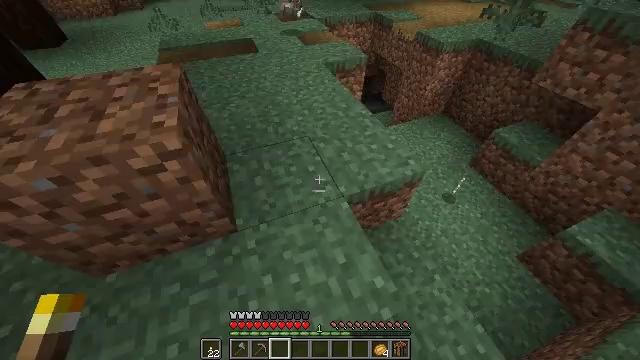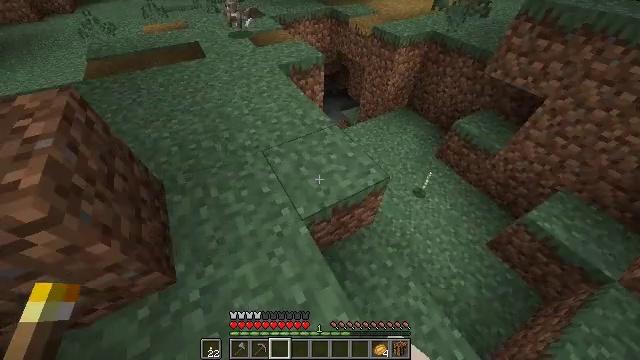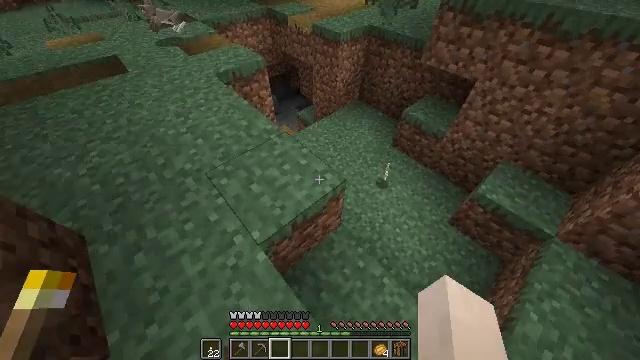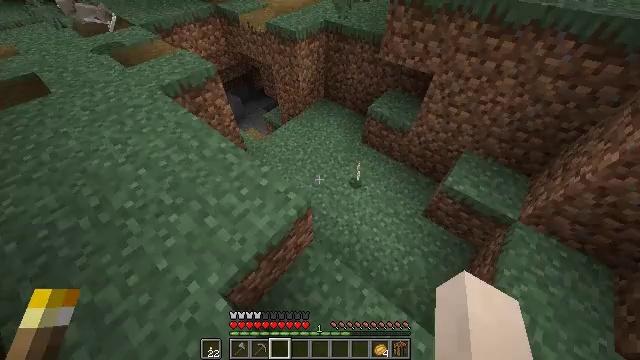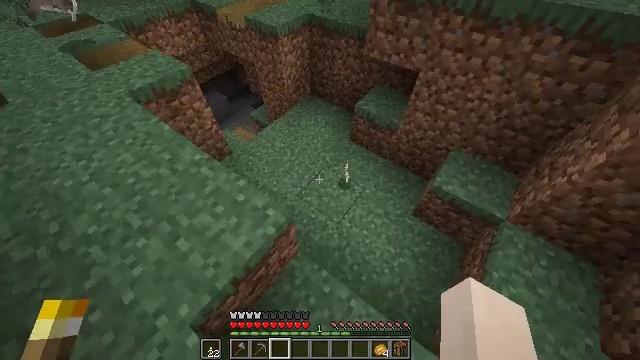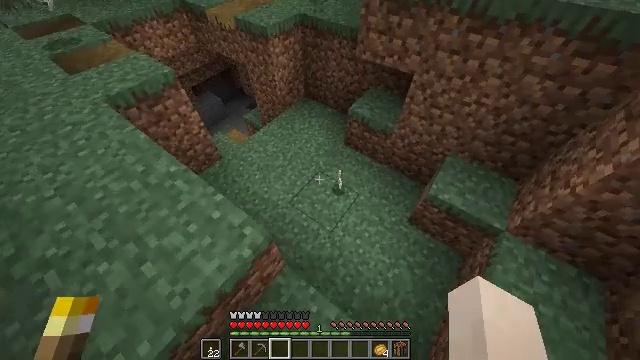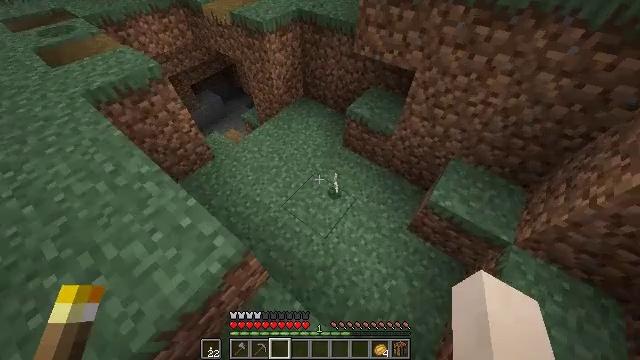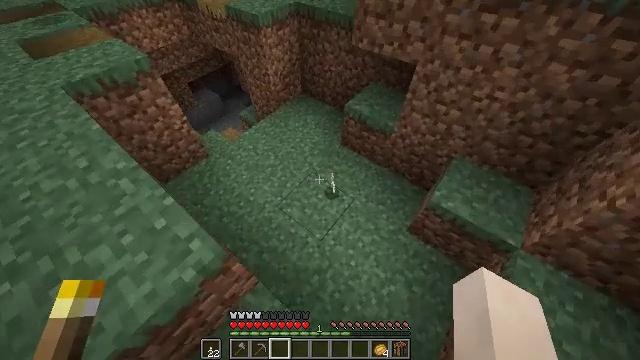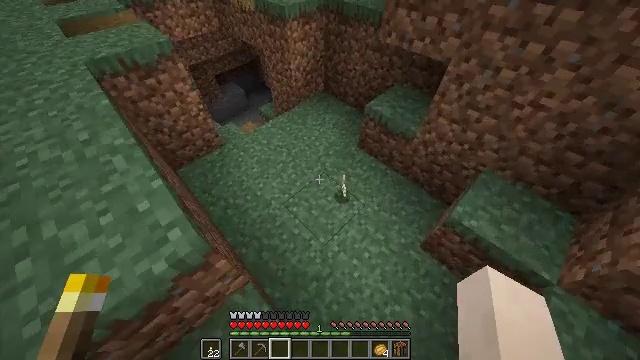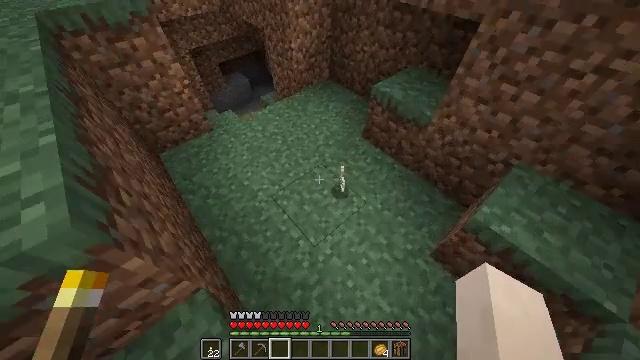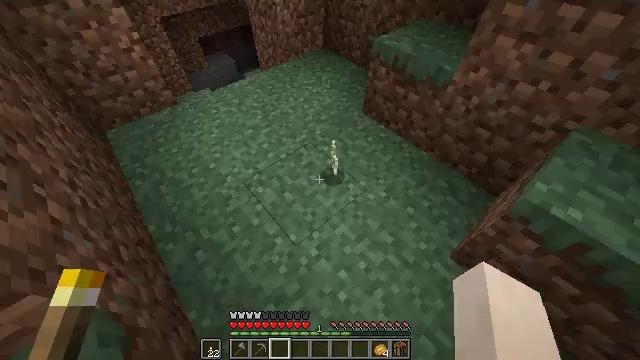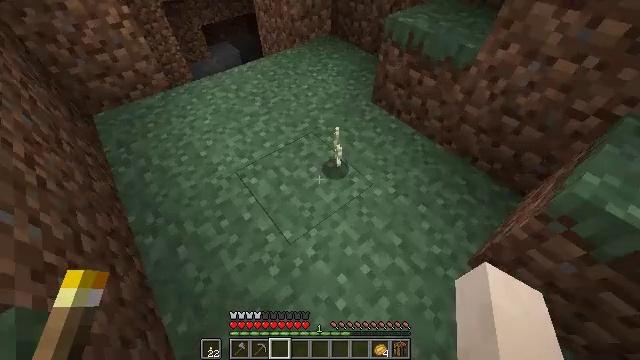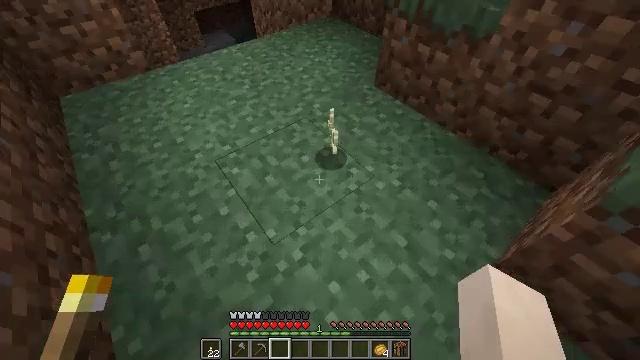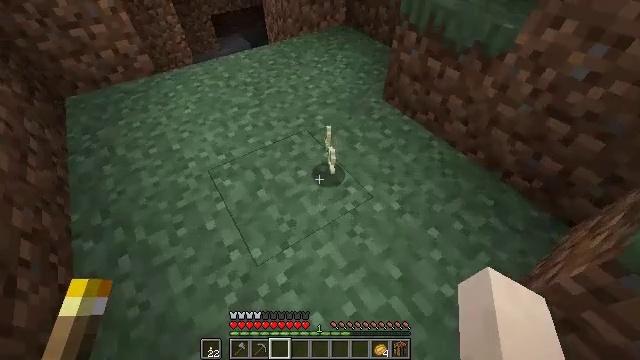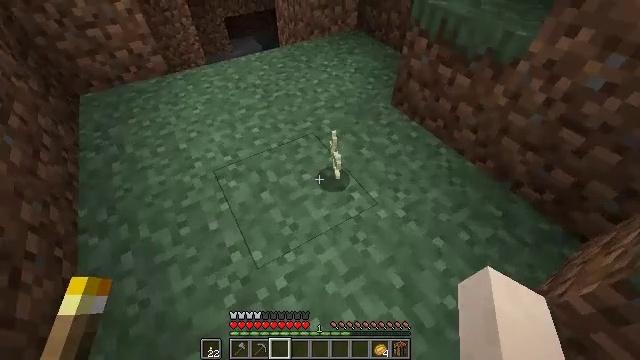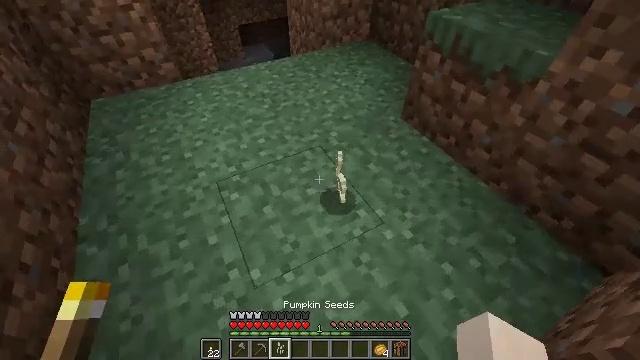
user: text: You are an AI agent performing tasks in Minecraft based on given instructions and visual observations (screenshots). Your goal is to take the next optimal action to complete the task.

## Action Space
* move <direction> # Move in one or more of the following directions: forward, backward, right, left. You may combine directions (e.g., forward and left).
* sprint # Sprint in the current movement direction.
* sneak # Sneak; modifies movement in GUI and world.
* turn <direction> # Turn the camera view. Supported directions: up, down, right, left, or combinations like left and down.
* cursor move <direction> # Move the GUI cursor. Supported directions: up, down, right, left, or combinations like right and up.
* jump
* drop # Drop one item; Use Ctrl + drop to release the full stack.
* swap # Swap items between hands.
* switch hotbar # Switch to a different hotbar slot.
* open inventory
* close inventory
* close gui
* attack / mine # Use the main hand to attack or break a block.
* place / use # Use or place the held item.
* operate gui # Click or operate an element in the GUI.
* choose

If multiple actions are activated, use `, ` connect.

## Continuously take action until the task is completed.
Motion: motion action
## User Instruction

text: Remove pumpkin seeds from the inventory.
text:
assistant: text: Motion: move forward and move right, sprint, turn right and down
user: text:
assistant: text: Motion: move forward and move right, sprint, turn right
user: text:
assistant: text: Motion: move forward and move right, sprint, turn right and down
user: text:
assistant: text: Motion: move forward and move right, sprint, turn right and down
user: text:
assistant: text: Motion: move forward and move right, sprint
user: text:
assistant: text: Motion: move forward and move right, sprint, turn left
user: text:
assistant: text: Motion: move forward and move right, sprint
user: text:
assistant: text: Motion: move forward, sprint, turn left
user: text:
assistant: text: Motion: sprint, turn left
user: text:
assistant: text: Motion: no_op
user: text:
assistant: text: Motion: turn left
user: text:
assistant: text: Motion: no_op
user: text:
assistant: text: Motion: turn left and up
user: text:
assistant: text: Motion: turn left
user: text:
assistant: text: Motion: move forward, turn left and up
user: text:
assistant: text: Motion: move forward, turn left and up
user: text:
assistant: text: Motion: move forward, turn left and up
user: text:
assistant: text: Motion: move forward
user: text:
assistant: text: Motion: move forward
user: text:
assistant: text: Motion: move forward
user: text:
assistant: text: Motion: move forward
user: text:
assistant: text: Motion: move forward, turn right
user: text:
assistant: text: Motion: turn left and up
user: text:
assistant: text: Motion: turn left and up
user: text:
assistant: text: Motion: turn left and up
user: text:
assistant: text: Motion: turn left and up
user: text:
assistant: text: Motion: turn left
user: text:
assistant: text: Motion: no_op
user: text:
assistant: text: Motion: no_op
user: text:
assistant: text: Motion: no_op